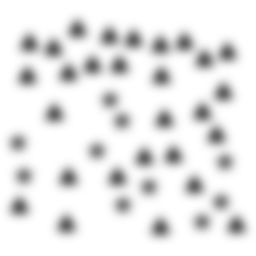
Squares: 0
Triangles: 28
Stars: 10
Total shapes: 38